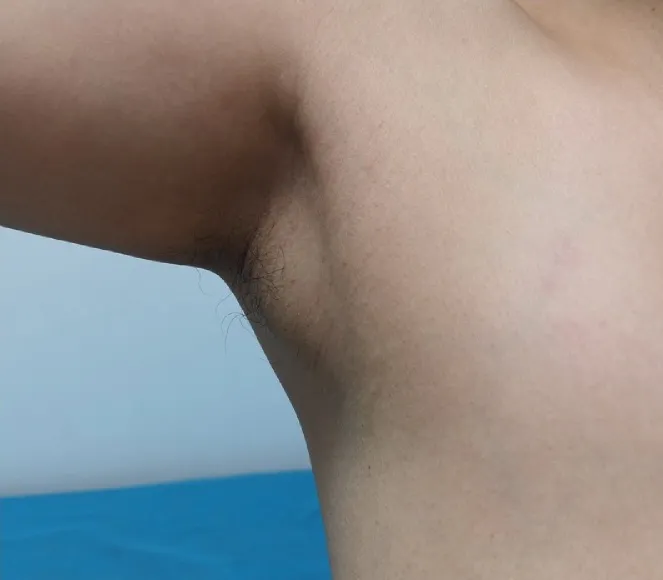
Accessory breast.
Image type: radiology (x_ray)